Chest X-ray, PA view. Patient: 17 years old, sex M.
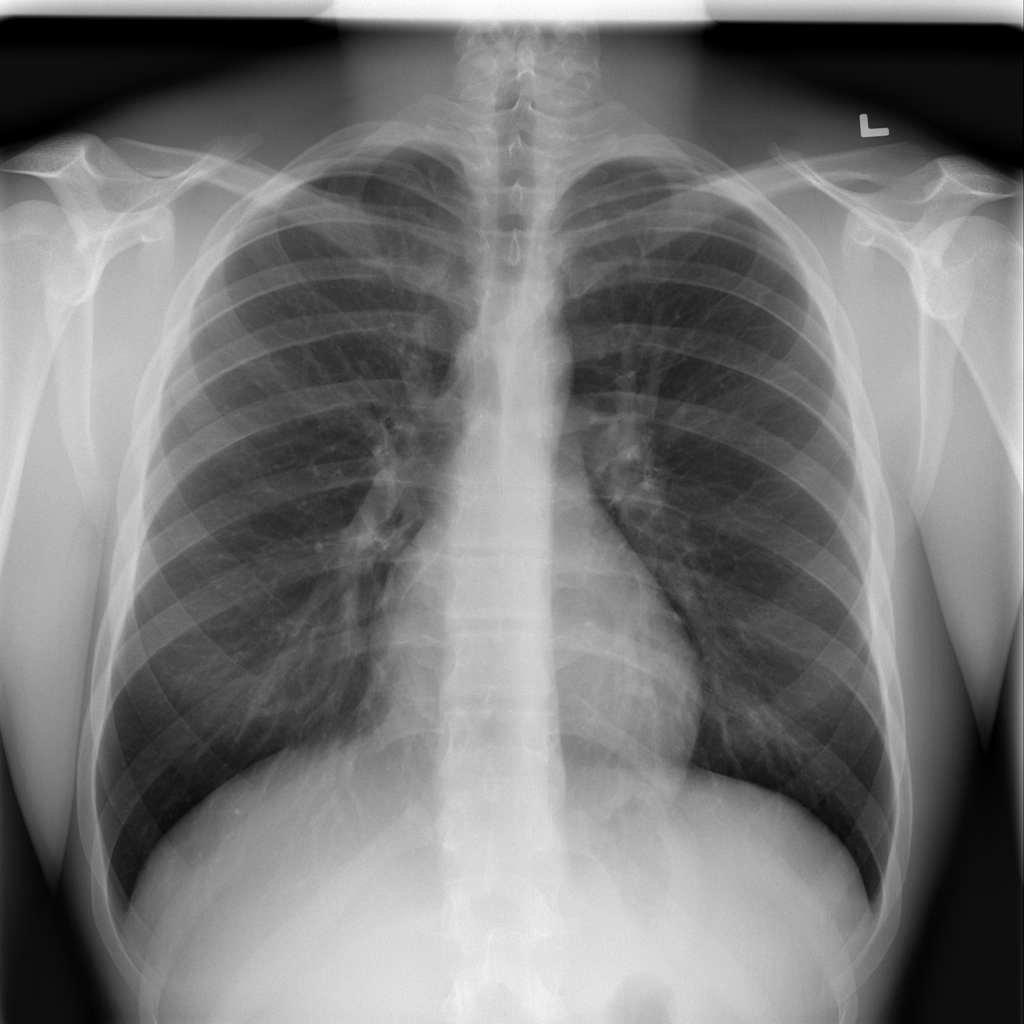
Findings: No Finding